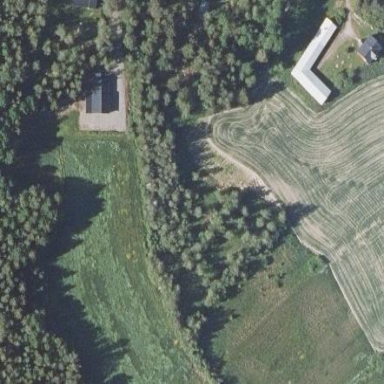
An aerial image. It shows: Agricultural meadow.